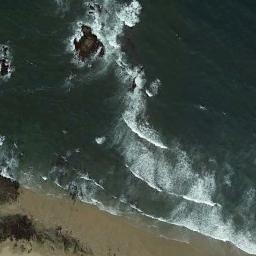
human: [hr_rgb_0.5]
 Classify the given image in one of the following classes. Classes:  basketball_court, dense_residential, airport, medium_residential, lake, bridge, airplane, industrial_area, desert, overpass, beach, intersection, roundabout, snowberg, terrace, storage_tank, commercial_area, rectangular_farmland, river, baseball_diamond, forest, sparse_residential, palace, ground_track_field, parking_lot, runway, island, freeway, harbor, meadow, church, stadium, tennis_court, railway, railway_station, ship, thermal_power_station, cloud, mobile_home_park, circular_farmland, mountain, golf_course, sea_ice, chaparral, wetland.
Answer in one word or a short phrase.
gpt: beach